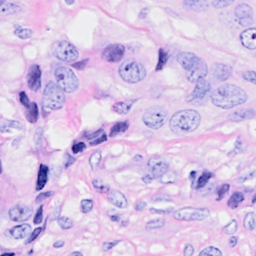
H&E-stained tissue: Breast